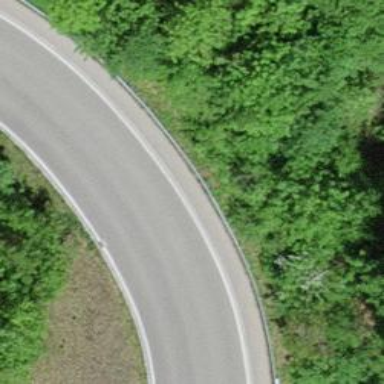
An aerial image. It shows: Asphalt sidewalk.